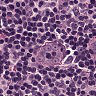
Metastatic tissue present: no